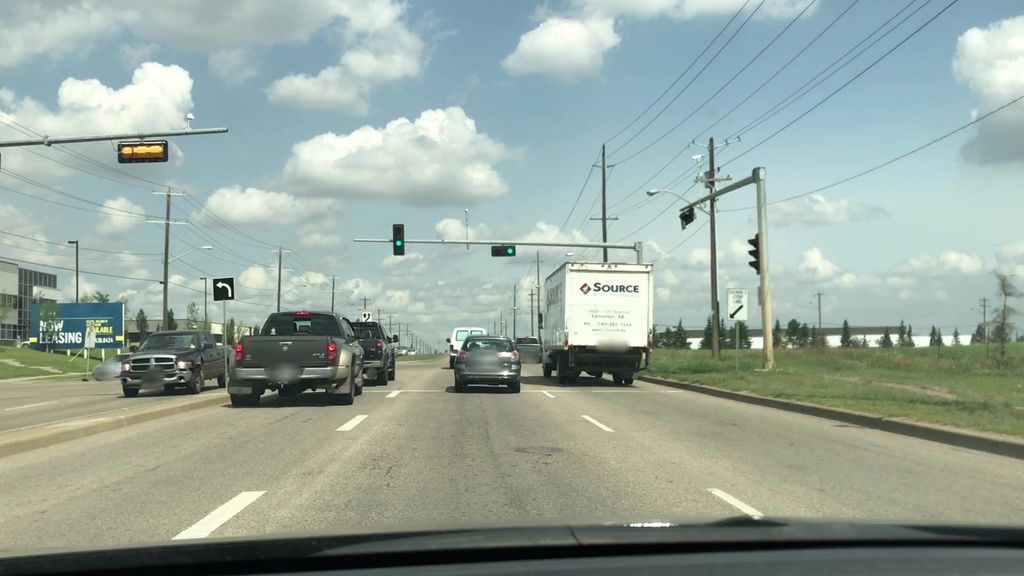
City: edmonton